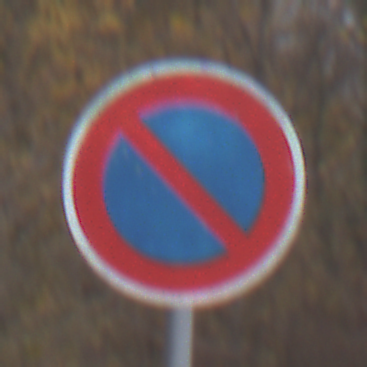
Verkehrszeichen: EingeschraenktesHalteverbot
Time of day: MorningAfternoon
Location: Outdoor (Nature)
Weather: Overcast
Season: NotSpecified
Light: Natural